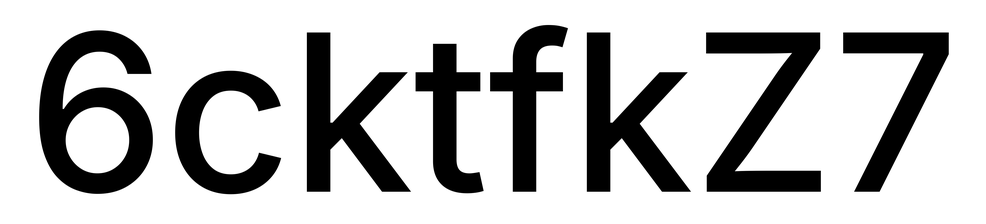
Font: Inter_Medium